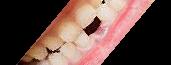
Condition: hypodontia